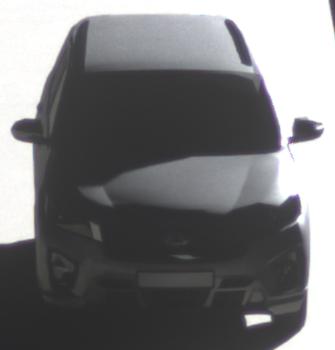
Make: KIA
Model: Sorento 2.2 CRDi
Detailed model: Sorento (UM)
Model produced from: 2015/03
Model produced until: 2017/10
Doors: 5
Color: gray
Road condition: dry road
Daytime: morning or afternoon
Contrast: high contrast